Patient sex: M
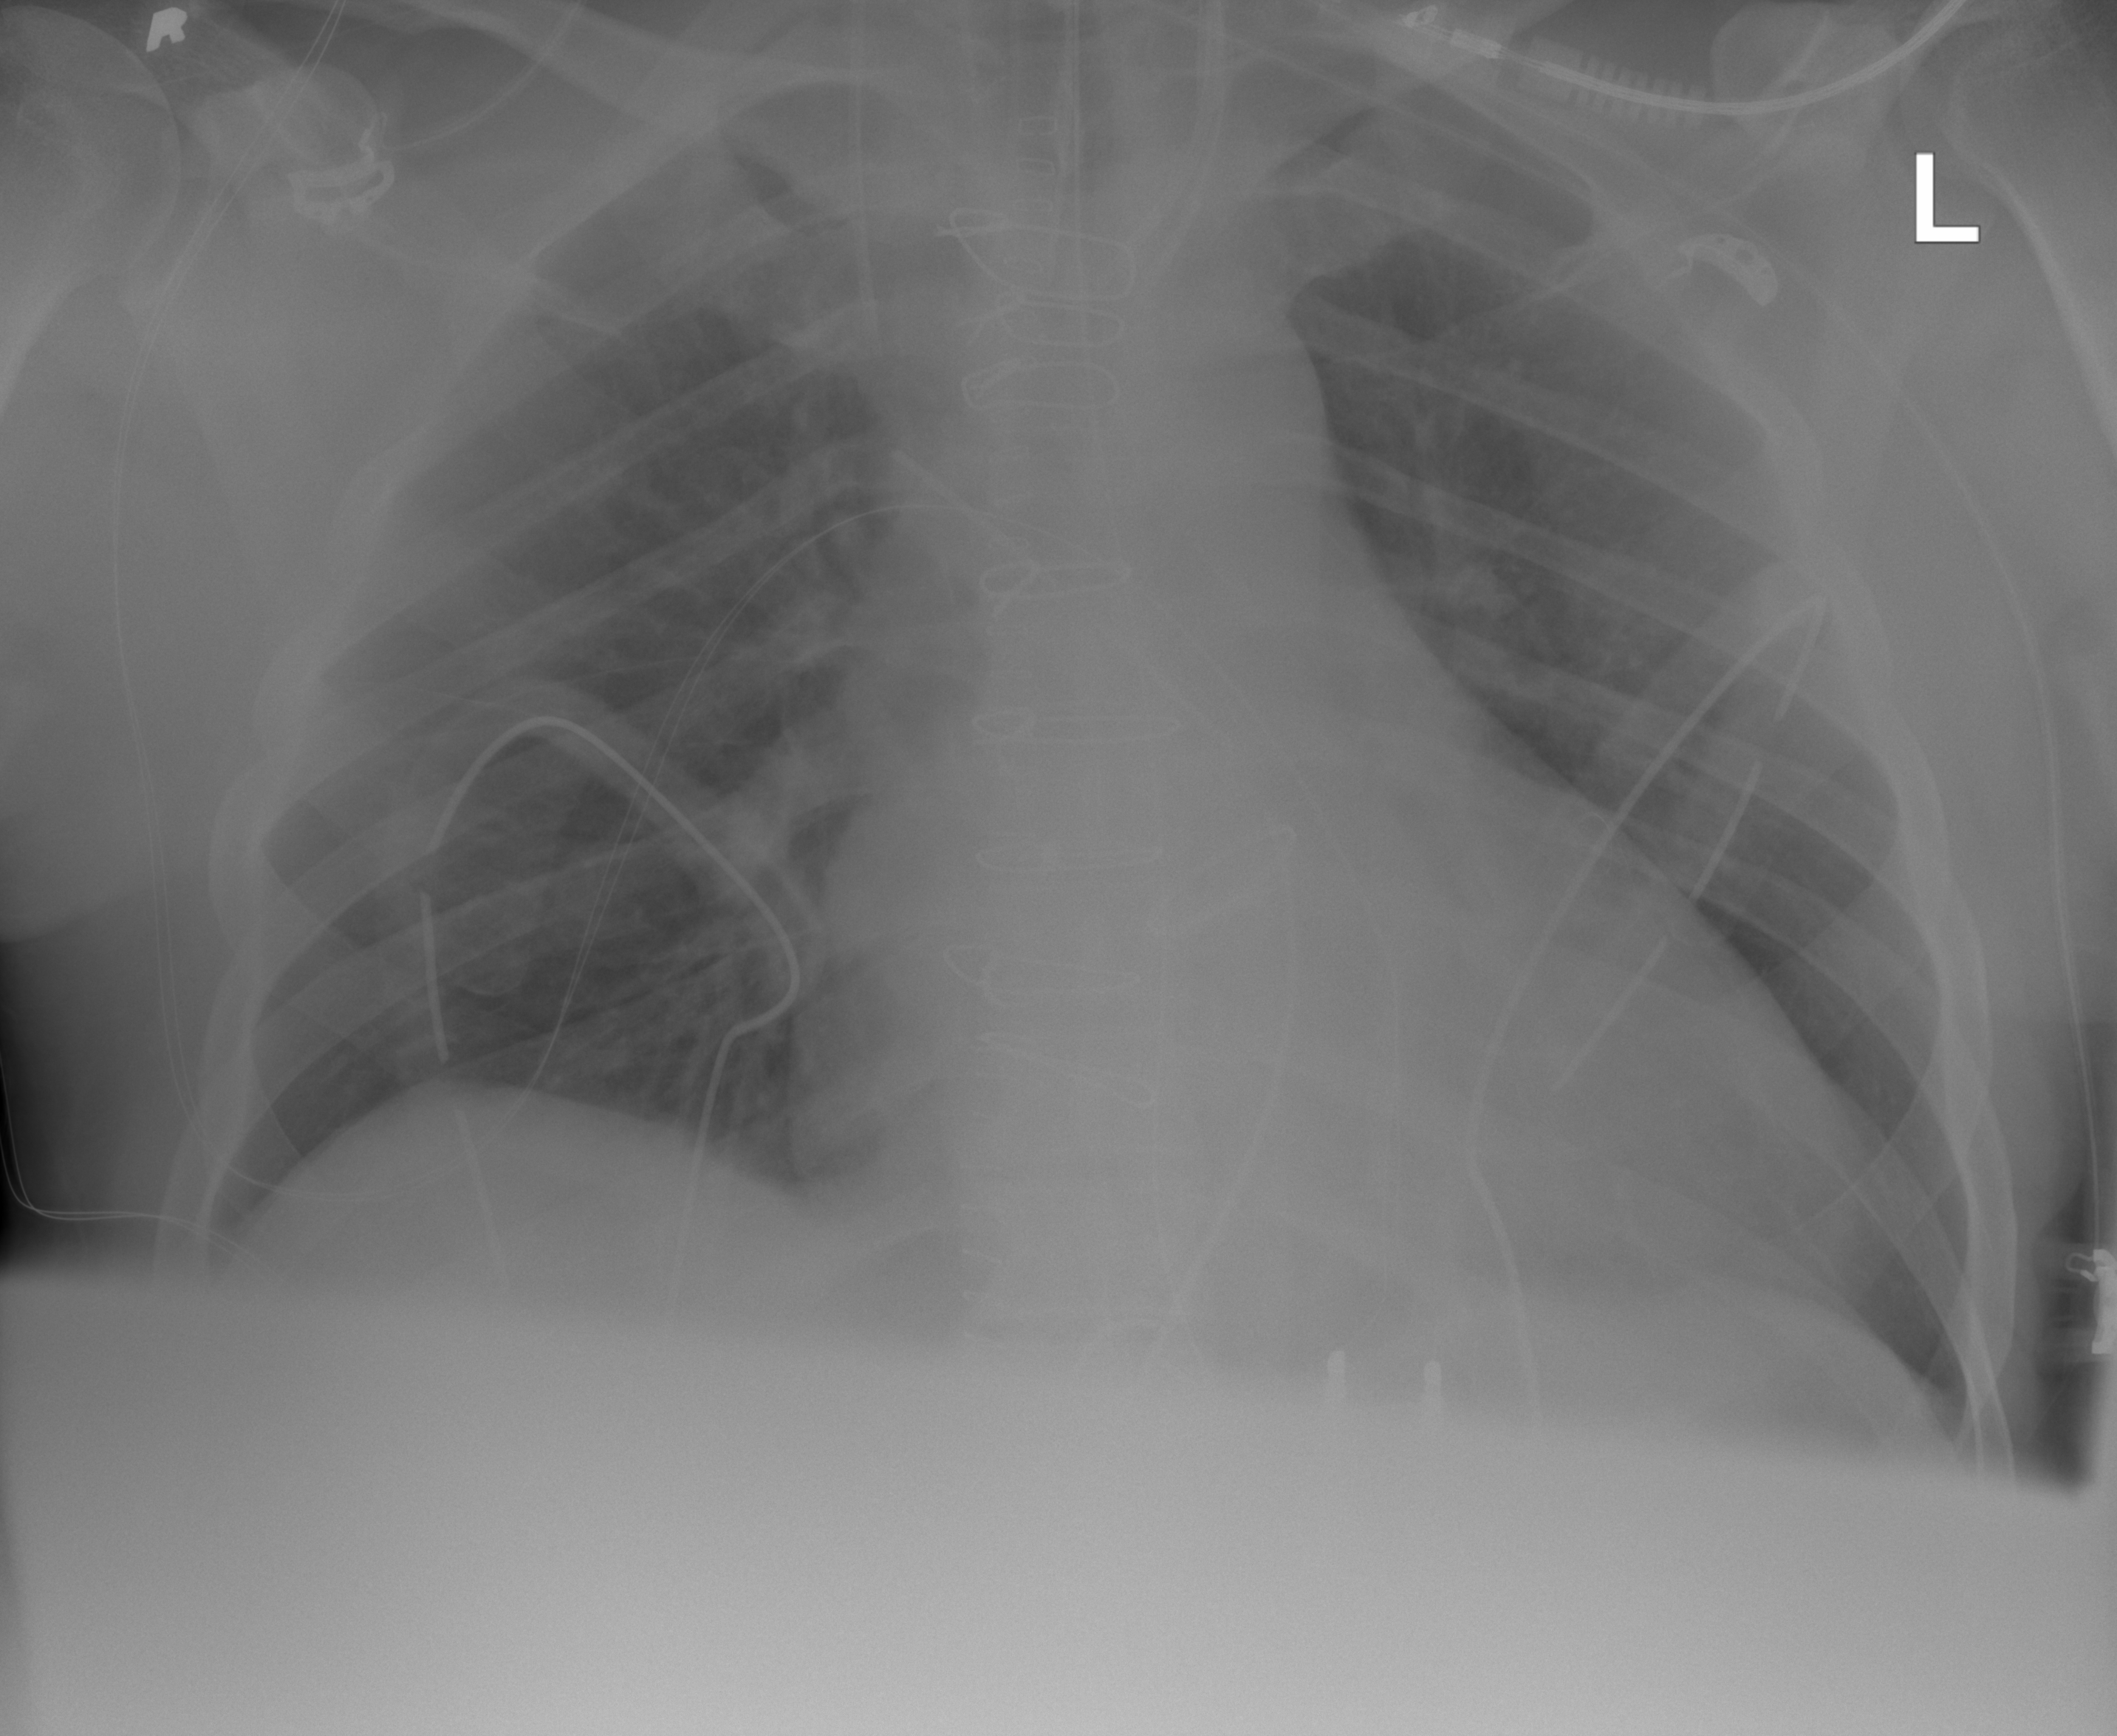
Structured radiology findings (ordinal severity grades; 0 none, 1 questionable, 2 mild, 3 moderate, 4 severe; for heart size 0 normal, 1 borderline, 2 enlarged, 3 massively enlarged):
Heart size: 2
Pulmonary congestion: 2
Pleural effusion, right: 0
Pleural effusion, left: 0
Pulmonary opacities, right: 0
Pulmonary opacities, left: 0
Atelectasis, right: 2
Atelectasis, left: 2